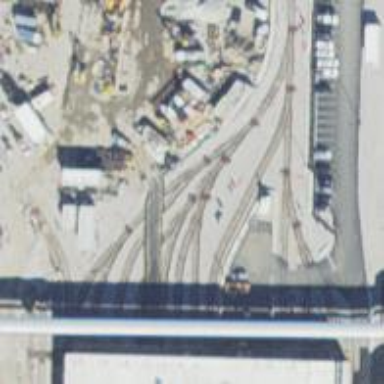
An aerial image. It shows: Electrified rail in service yard.